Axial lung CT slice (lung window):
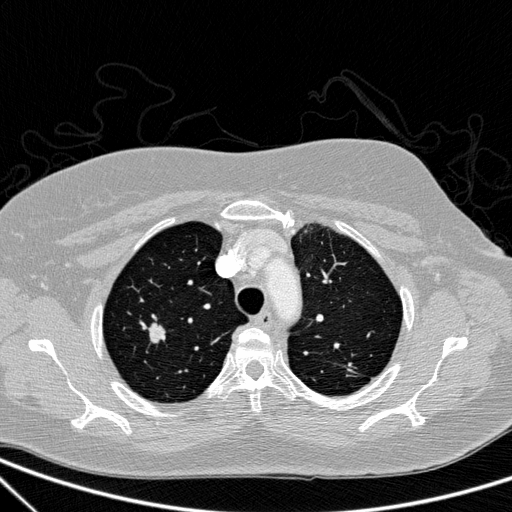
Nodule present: yes
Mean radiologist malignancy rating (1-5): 4.25